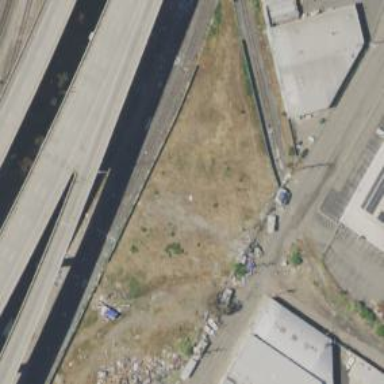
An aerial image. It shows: Unused railway yard.